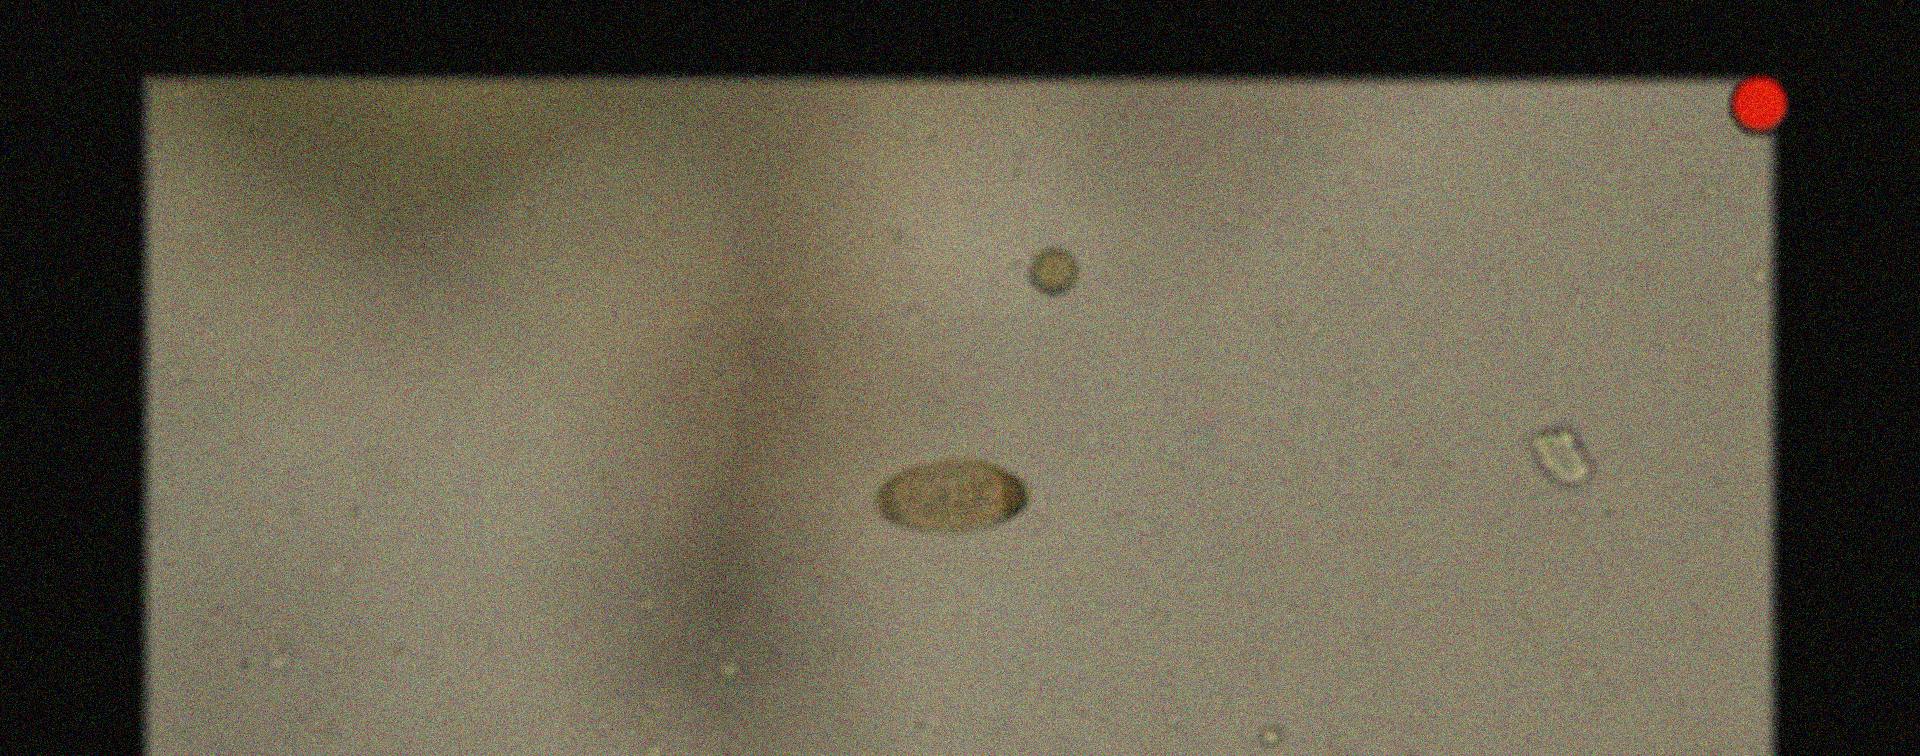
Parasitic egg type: Trichuris trichiura